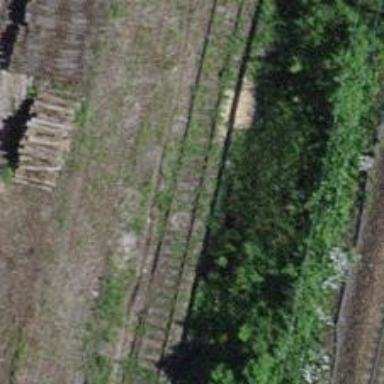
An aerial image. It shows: Abandoned railway yard is depicted.